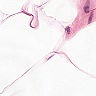
Metastatic tissue present: no